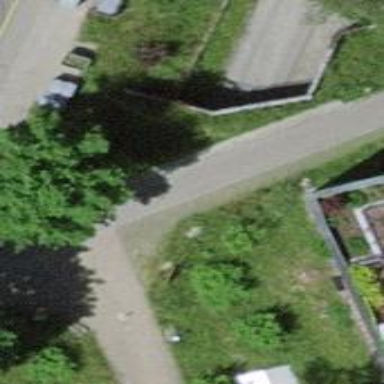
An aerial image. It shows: Group of garages.